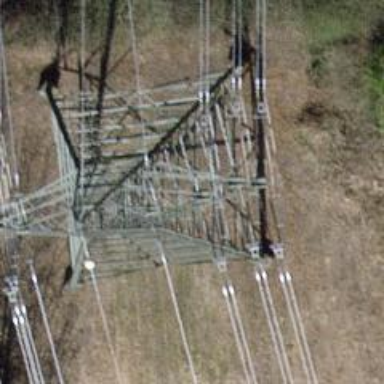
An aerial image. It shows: Power tower.